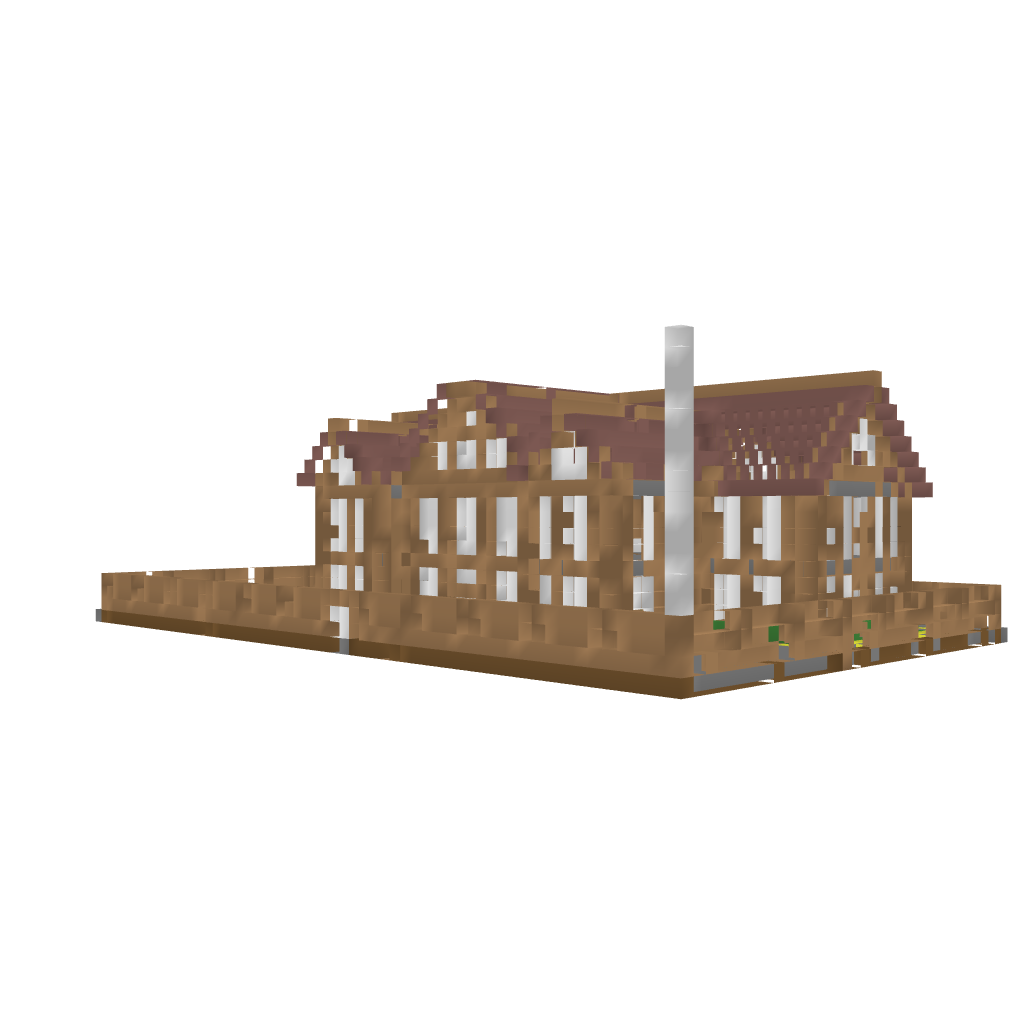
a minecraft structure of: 2 Floor Mansion high quality